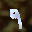
Label: 9